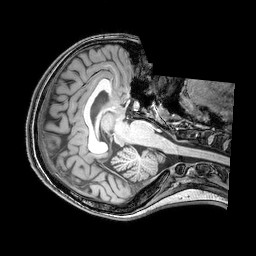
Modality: T1w
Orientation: axial
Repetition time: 0.00828 s
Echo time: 0.00388 s